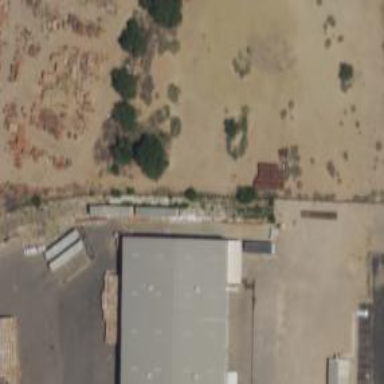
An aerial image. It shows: Warehouse.